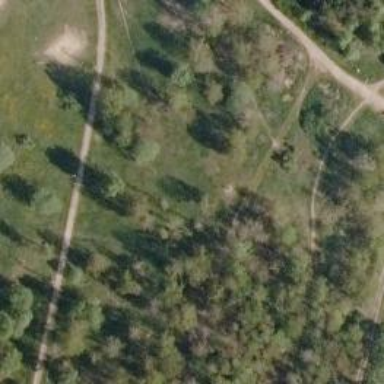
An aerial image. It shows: Disc golf basket.